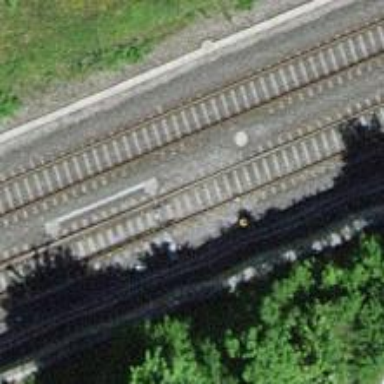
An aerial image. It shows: Railway switch.